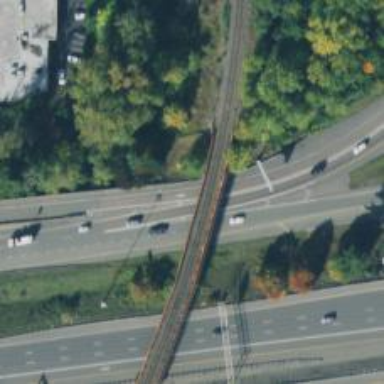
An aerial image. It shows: Motorway link.